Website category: university
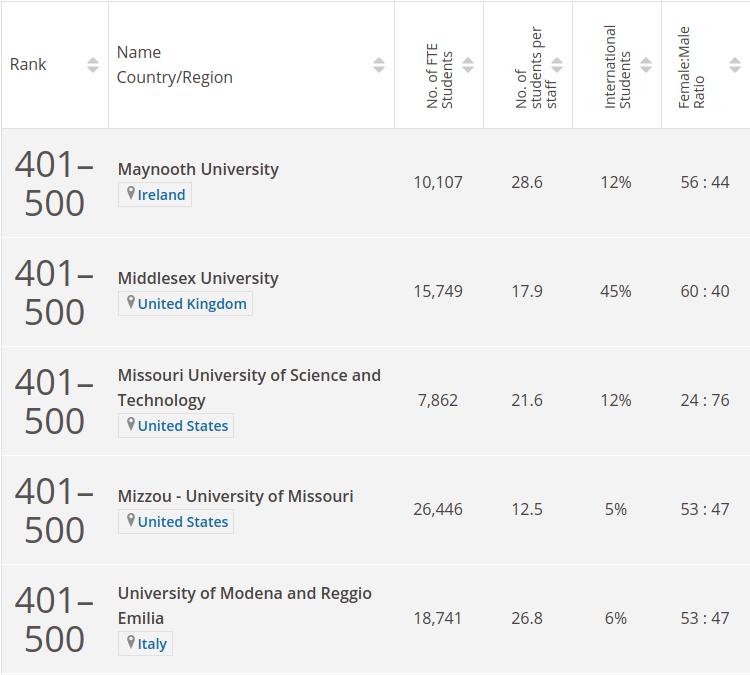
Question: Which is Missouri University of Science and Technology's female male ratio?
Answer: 24 : 76

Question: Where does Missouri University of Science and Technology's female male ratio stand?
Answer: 24 : 76

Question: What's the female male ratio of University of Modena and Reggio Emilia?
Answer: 53 : 47

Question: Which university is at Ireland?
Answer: Maynooth University

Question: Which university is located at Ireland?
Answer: Maynooth University

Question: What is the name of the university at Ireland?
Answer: Maynooth University

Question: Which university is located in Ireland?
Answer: Maynooth University

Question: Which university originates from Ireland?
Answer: Maynooth University

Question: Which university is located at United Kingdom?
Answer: Middlesex University

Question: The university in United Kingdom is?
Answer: Middlesex University

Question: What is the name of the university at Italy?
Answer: University of Modena and Reggio Emilia

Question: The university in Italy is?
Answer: University of Modena and Reggio Emilia

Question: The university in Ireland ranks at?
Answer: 401500

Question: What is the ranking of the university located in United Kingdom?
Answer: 401500

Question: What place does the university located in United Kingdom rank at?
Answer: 401500

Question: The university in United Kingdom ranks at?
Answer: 401500

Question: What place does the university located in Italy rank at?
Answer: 401500